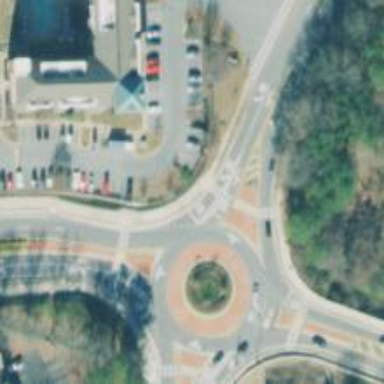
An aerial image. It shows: Tertiary road made of asphalt leading to roundabout junction.